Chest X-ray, AP view. Patient: 48 years old, sex F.
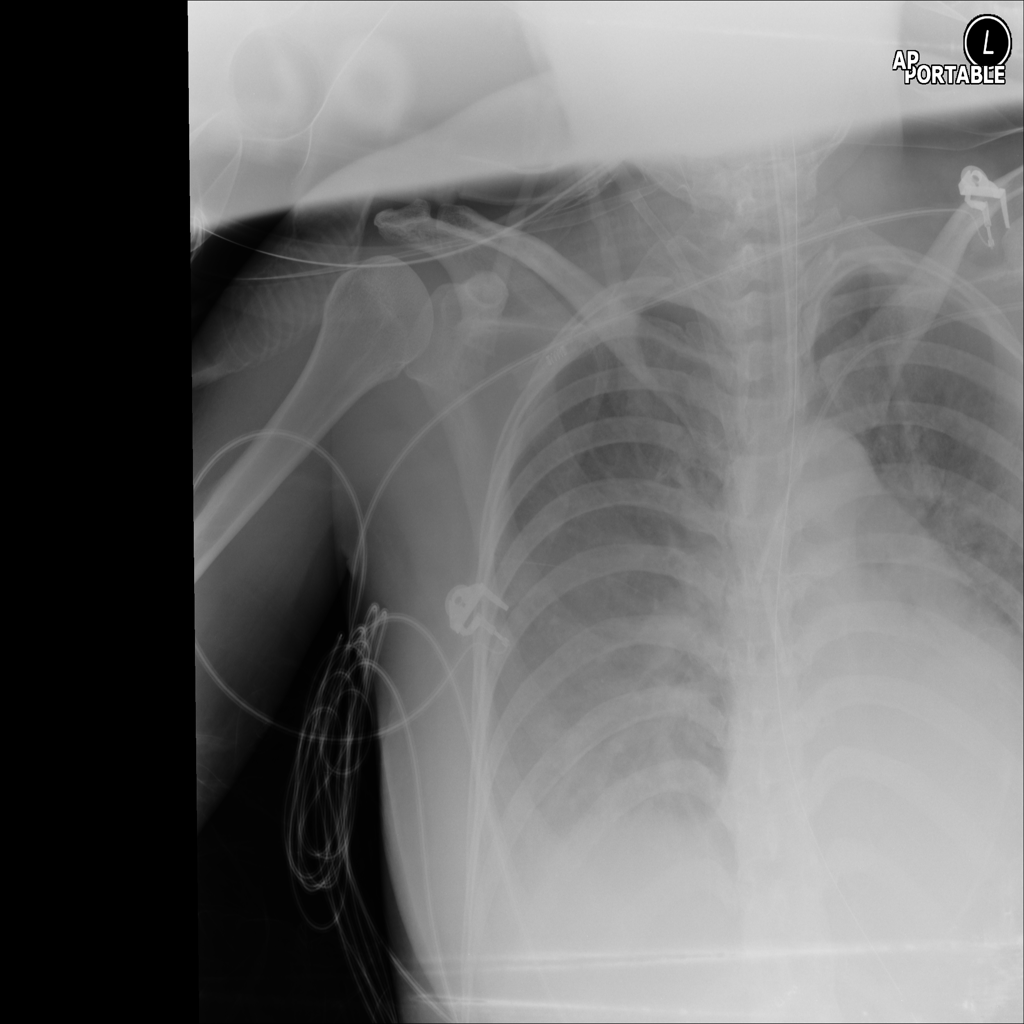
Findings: Effusion